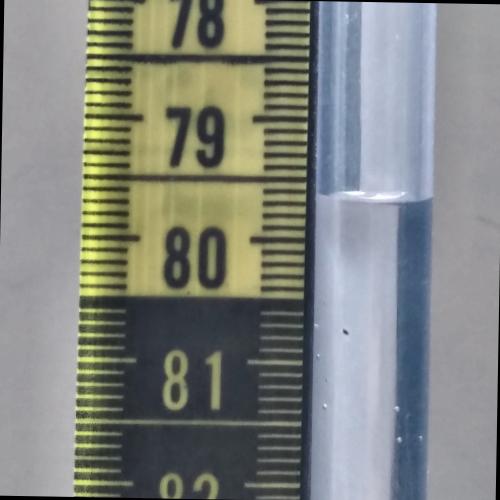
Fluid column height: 79.6 cm